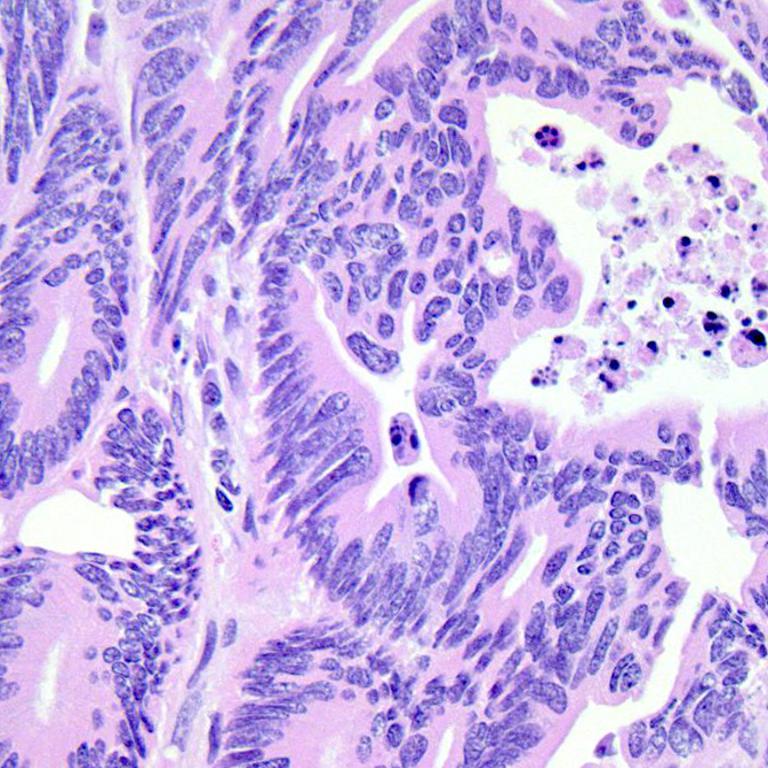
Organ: colon
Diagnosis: adenocarcinomas